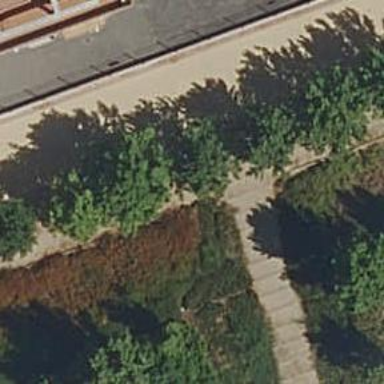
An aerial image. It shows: Unpaved footway.